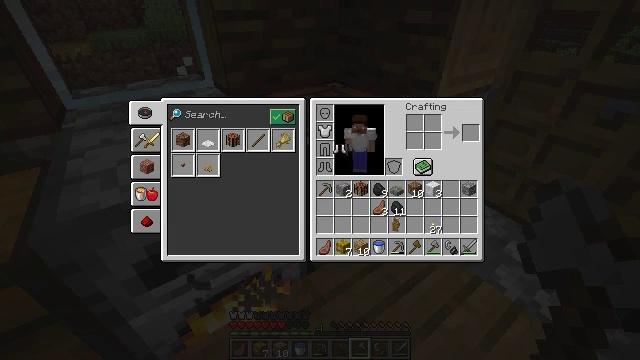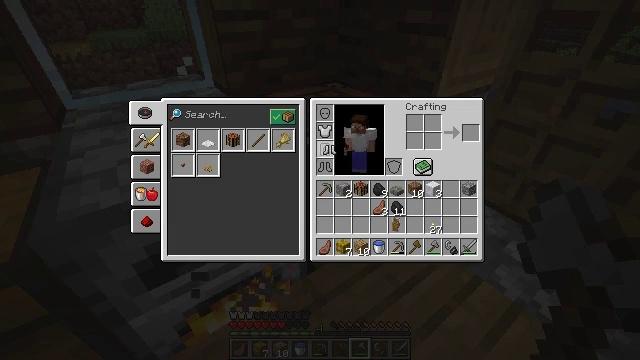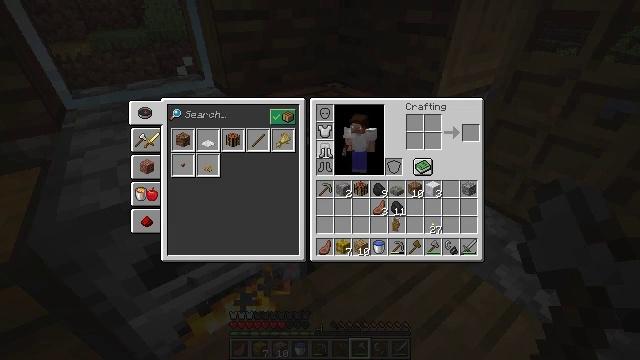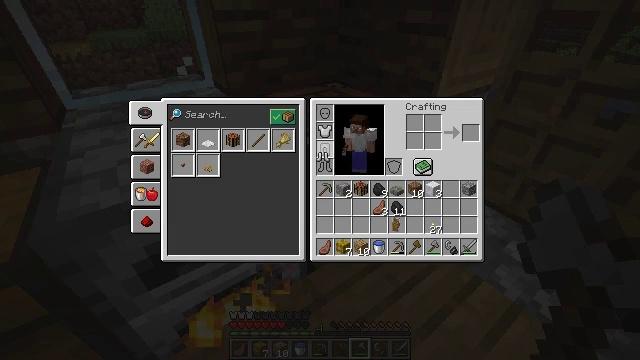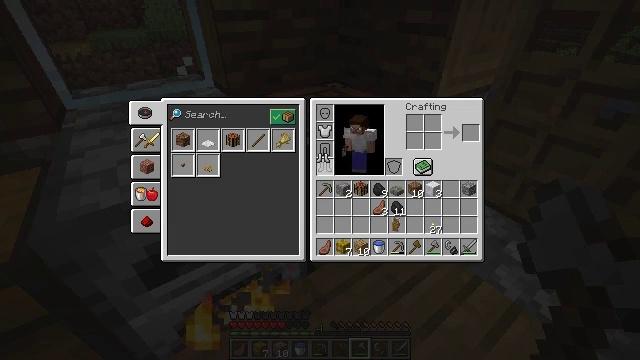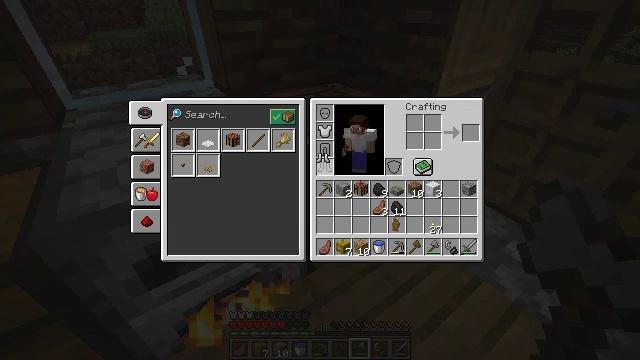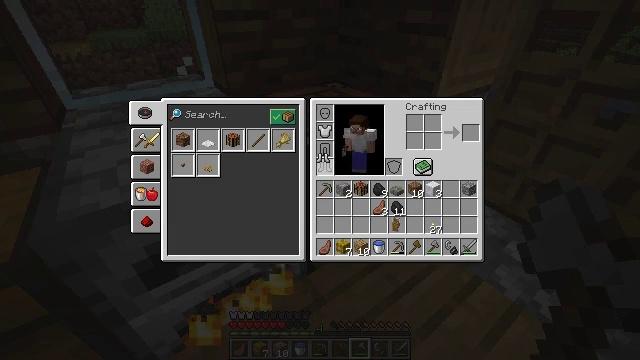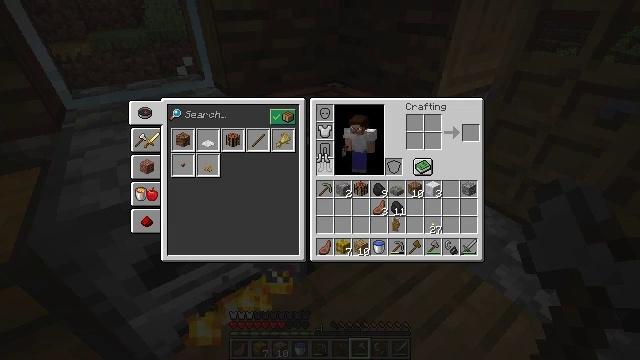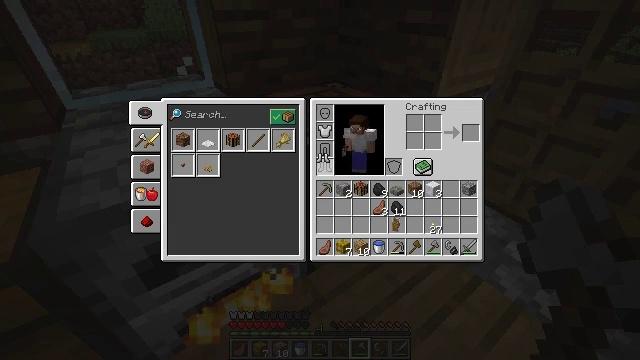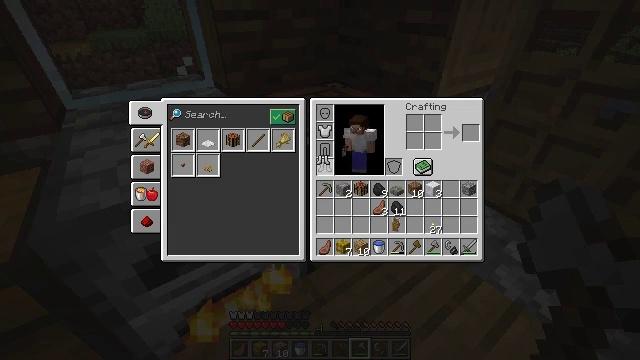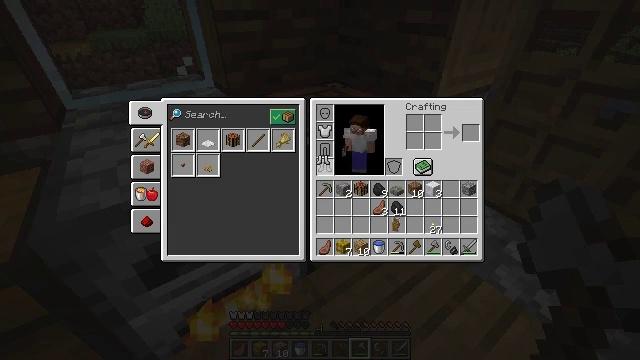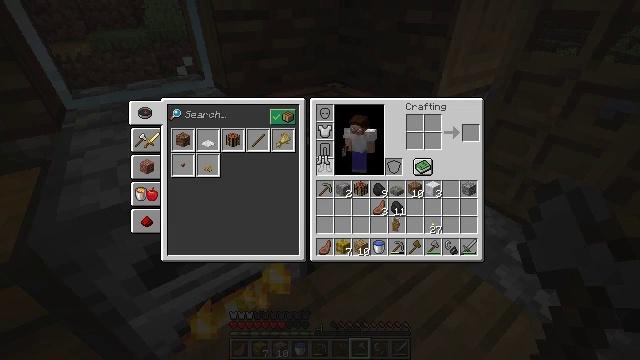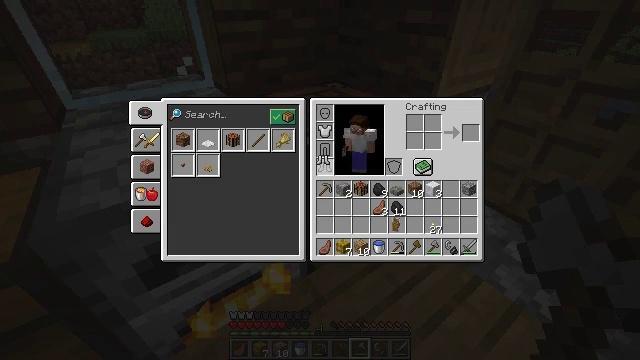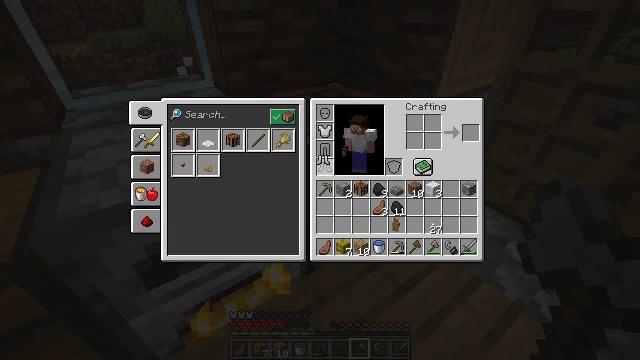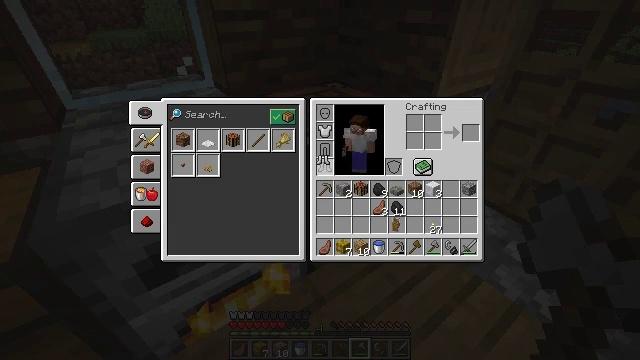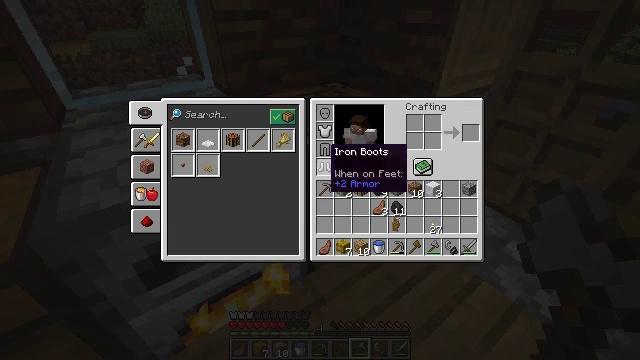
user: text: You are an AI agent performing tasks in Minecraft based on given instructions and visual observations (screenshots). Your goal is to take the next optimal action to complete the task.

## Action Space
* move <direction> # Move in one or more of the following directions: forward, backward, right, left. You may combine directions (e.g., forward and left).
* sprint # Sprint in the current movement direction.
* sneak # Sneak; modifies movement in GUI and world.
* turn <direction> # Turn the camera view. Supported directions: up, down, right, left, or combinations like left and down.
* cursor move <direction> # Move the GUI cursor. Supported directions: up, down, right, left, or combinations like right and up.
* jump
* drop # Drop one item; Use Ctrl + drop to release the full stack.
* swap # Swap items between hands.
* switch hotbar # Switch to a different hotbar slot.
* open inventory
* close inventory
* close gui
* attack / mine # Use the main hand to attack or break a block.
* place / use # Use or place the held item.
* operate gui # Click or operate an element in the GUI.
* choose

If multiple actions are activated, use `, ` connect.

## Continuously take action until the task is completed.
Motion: motion action
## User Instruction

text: Clear away tall grass.
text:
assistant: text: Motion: turn left
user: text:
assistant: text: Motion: no_op
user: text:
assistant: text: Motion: no_op
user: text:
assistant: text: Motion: no_op
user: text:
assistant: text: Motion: no_op
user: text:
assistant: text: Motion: no_op
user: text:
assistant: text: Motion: no_op
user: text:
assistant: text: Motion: no_op
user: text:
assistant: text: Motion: no_op
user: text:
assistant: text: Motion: no_op
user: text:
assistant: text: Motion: attack / mine
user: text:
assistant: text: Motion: attack / mine
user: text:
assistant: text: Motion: attack / mine
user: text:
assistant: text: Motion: attack / mine
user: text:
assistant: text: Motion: no_op
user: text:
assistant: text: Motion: no_op
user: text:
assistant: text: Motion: no_op
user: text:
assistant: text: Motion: no_op
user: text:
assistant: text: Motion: turn right
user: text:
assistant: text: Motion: turn right and down
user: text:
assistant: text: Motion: turn right and down
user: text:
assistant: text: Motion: turn right and down
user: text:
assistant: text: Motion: no_op
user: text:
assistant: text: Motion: no_op
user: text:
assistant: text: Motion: no_op
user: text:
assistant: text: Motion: no_op
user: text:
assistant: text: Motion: no_op
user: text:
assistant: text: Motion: attack / mine
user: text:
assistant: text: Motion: attack / mine
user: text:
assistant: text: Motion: attack / mine